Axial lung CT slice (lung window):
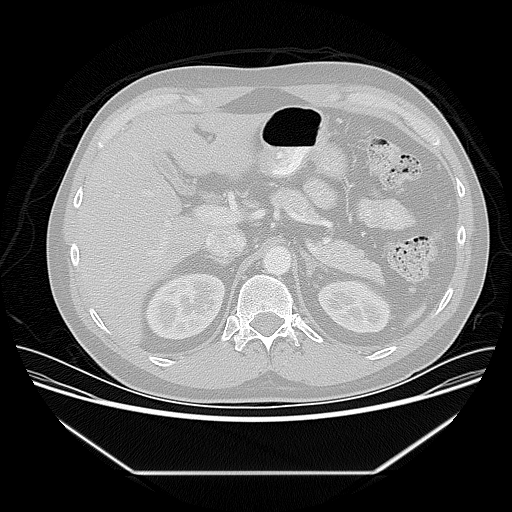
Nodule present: no